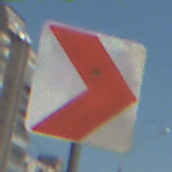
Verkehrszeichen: RichtungstafelnInKurvenKleinLinks
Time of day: Midday
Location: Outdoor (Urban)
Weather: Clear
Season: NotSpecified
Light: Natural